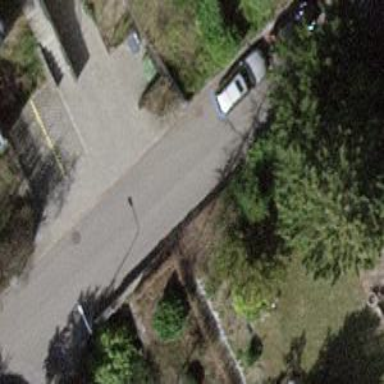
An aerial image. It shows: Residential road with asphalt surface.